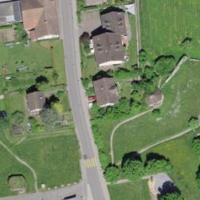
EUNIS habitat code: 54
Species observed at this site:
Zygaena transalpina
Riparia riparia
Parus major
Hirundo rustica
Milvus migrans
Milvus milvus
Leonurus cardiaca
Pica pica
Columba livia
Passer domesticus
Columba palumbus